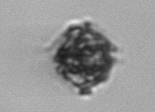
Label: Kryptoperidinium_triquetrum